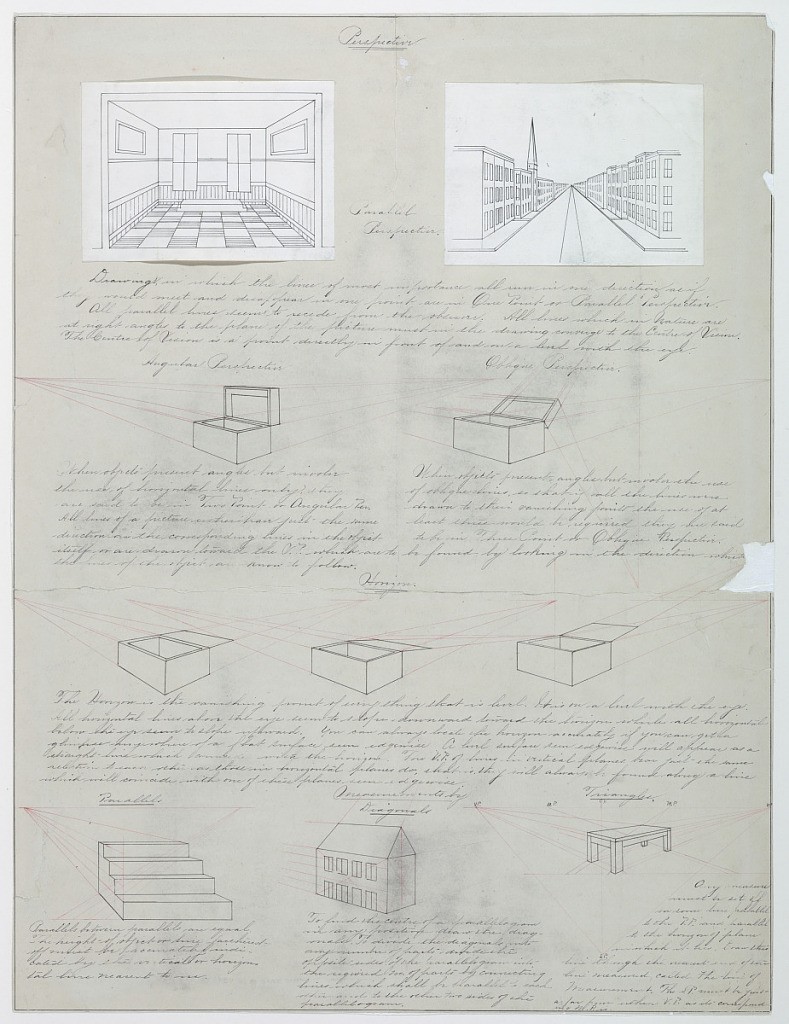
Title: Exercises in Parallel One-Point Perspective
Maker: Cooper Union Art School
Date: ca. 1880
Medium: Black ink and red crayon on paper (two additional sheets mounted on)
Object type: Drawing
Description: Vertical rectangle. Two exercises in one-point perspective, showing a room interior, street scene, and various cube-shaped objects, with lengthy explanations for each exercise.